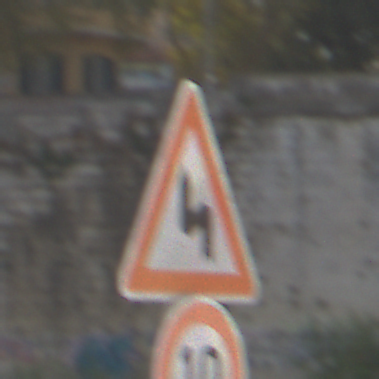
Verkehrszeichen: DoppelkurveZunaechstLinks
Zusatzzeichen unten: Geschwindigkeit10
Umgebung: Outdoor, Suburban
Tageszeit: MorningAfternoon
Wetter: PartlyCloudy
Licht: Natural
Jahreszeit: NotSpecified
Kontrast: HighContrast